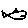
Label: fish